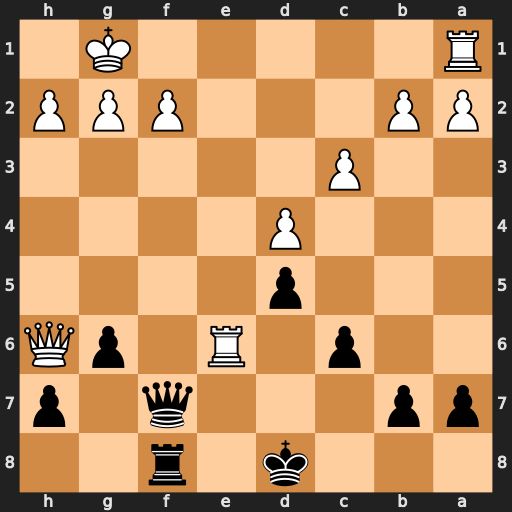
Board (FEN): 3k1r2/pp3q1p/2p1R1pQ/3p4/3P4/2P5/PP3PPP/R5K1
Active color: b
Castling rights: -
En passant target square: -
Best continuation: Qxf2+ Kh1 Qf1+ Rxf1 Rxf1#